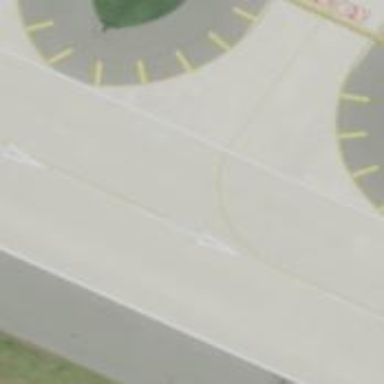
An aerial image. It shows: Image of taxiway at airport.